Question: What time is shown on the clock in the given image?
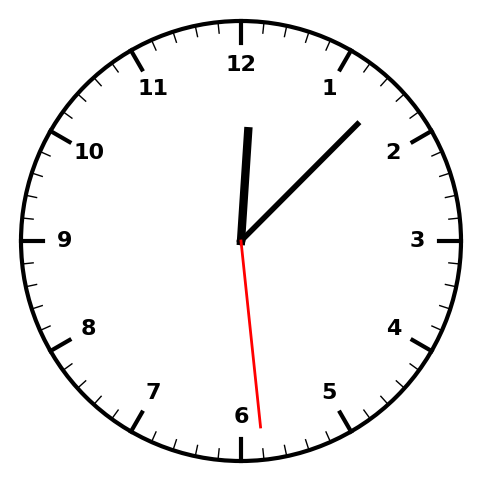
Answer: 12:07:29